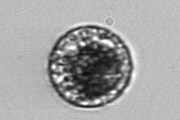
Label: Vicicitus_globosus